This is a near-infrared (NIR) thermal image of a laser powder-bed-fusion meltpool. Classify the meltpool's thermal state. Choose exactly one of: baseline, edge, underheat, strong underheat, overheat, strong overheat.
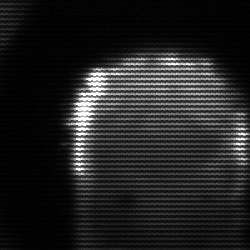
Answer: baseline